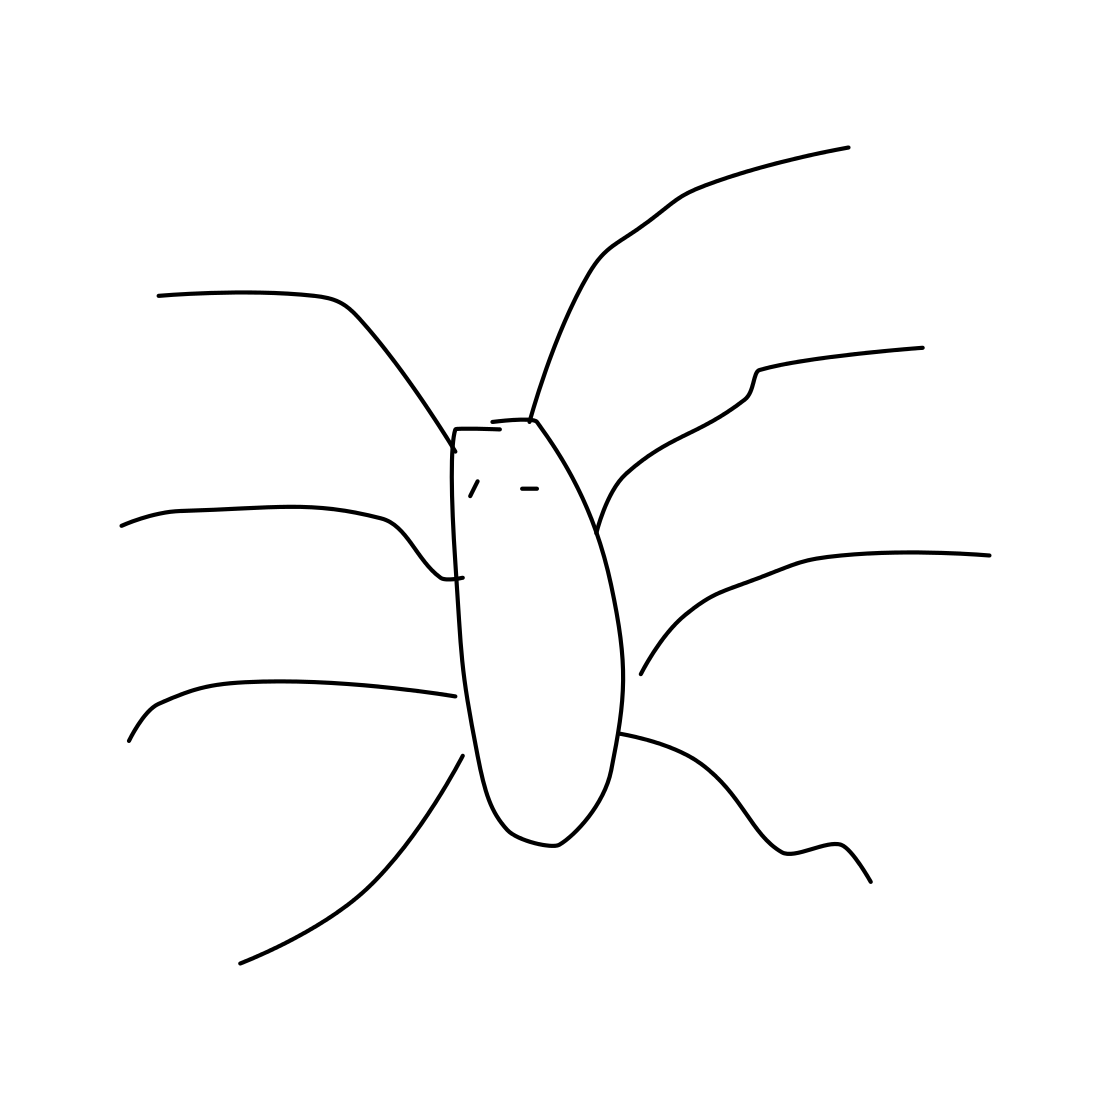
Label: spider